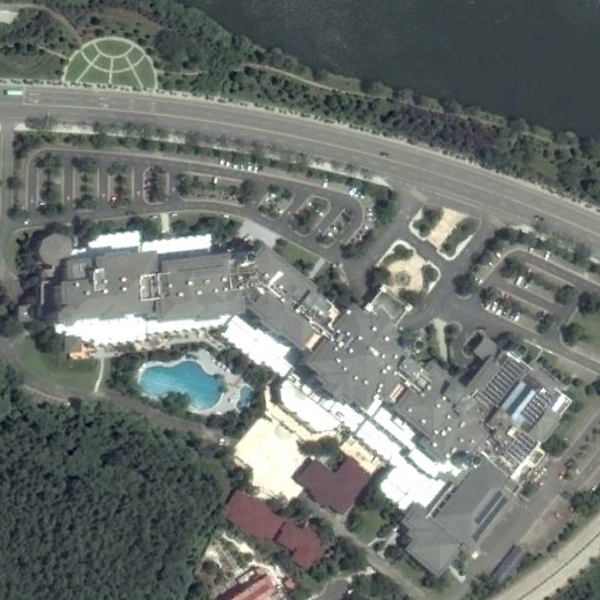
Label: Resort